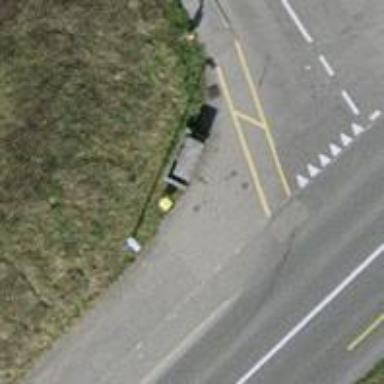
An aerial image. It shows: Post box is visible.